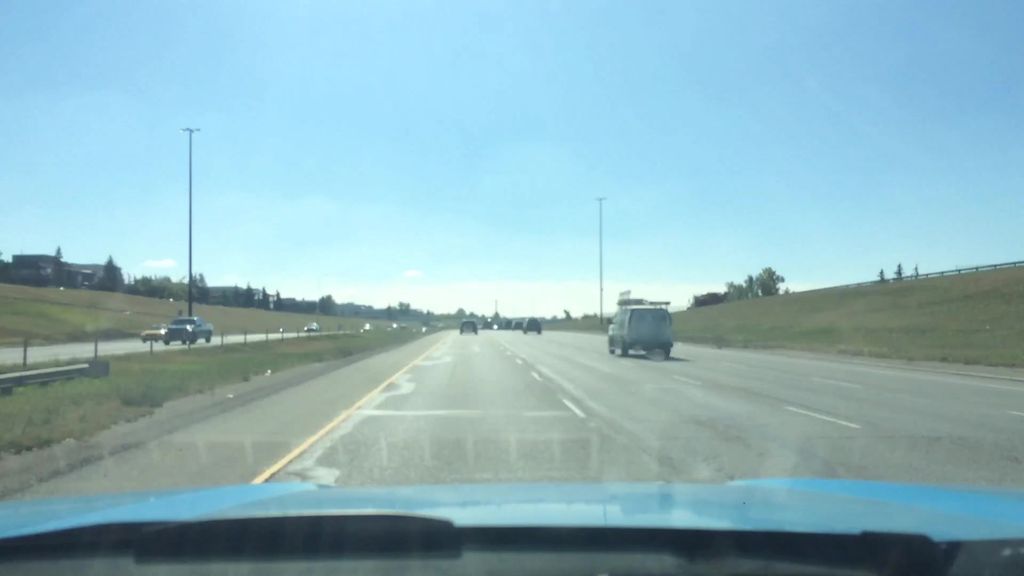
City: calgary